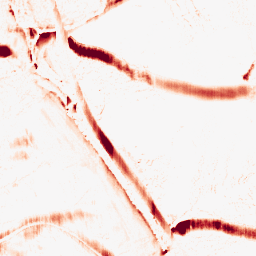
Category: morphological
Decomposition family: morphological_ellipse
Decomposition parameters: operation: opening
width: 20
height: 5
Upsampling method: sinc_hamming
Upsampling parameters: scale: 2
kernel_size: 4
Upsampling scale: 2